高二 · 度量几何学
19. 如图所示, $\triangle A C D$ 是等边三角形, $\triangle A B C$ 是等腰直角三角形, $\angle A C B=90^{\circ}$, $B D$ 交 $A C$ 于 $E, A B=2$.

(1)求 $\cos \angle C B E$ 的值;

(2)求 $A E$.
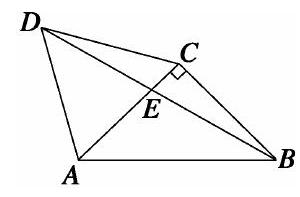
答案: (1) $\because \angle B C D=90^{\circ}+60^{\circ}=150^{\circ}, C B=A C=C D$,

$\therefore \angle C B E=15^{\circ}$.

$\therefore \cos \angle C B E=\cos \left(45^{\circ}-30^{\circ}\right)=\frac{\sqrt{6}+\sqrt{2}}{4}$.

(2)在 $\triangle A B E$ 中, $A B=2$,

由正弦定理得 $\frac{A E}{\sin \angle A B E}=\frac{A B}{\sin \angle A E B}$,

即 $\frac{A E}{\sin \left(45^{\circ}-15^{\circ}\right)}=\frac{2}{\sin \left(90^{\circ}+15^{\circ}\right)}$,

故 $A E=\frac{2 \sin 30^{\circ}}{\cos 15^{\circ}}=\frac{2 \times \frac{1}{2}}{\frac{\sqrt{6}+\sqrt{2}}{4}}=\sqrt{6}-\sqrt{2}$.